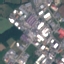
Land use / land cover: Industrial